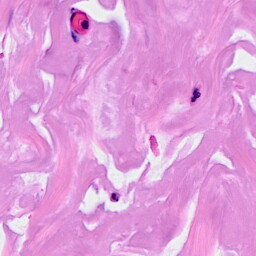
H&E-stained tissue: Breast